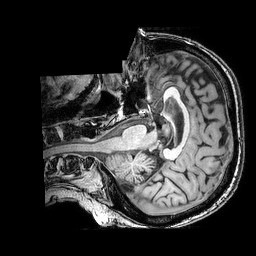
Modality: T1w
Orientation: axial
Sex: male
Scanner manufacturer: philips
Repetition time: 0.008173 s
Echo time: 0.00376 s